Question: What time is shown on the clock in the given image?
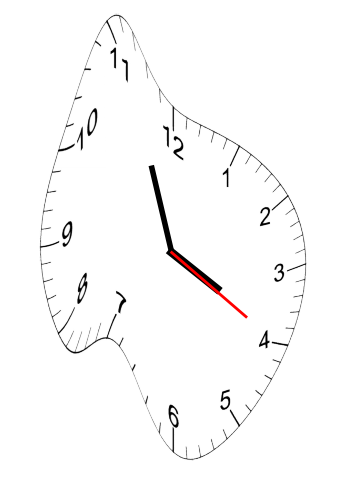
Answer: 03:56:20